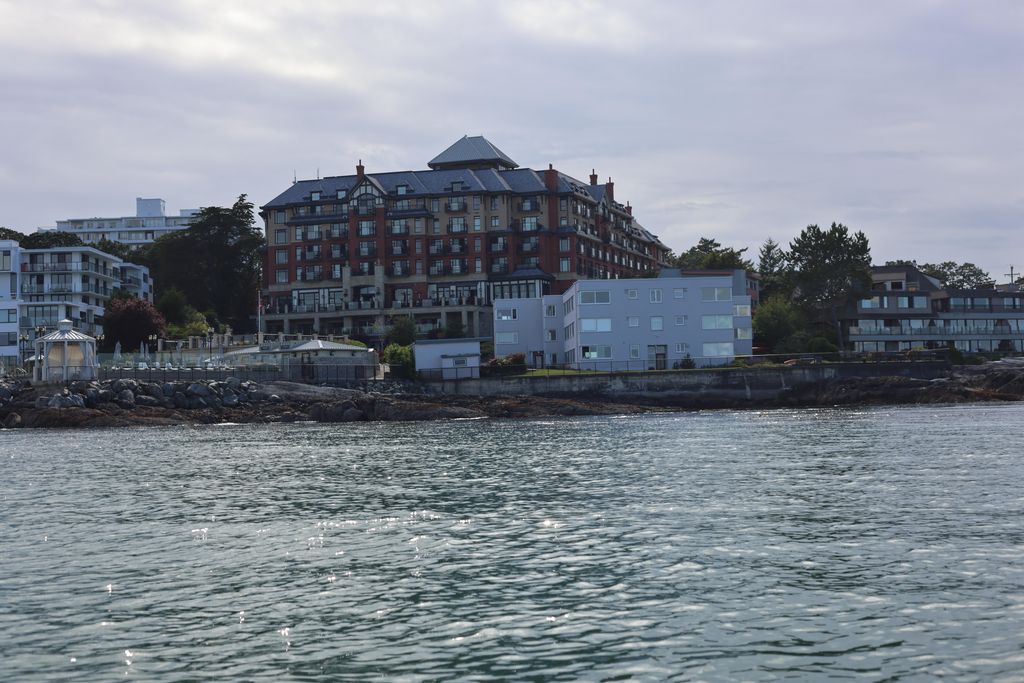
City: victoria